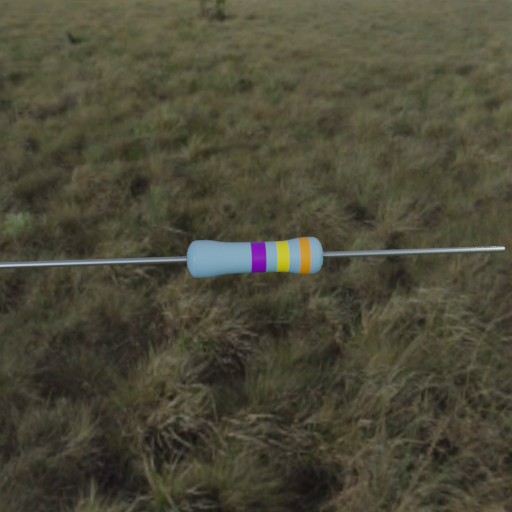
Resistor colour bands (in order): violet, yellow, orange